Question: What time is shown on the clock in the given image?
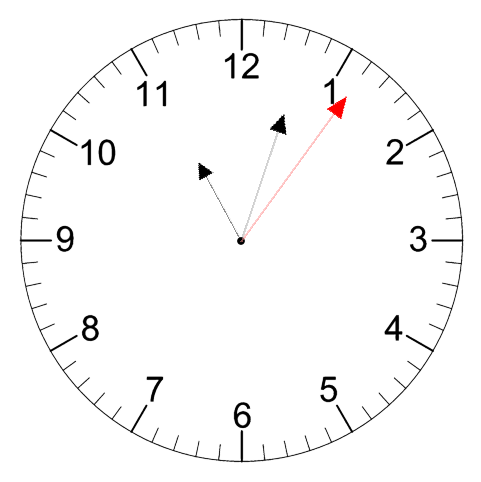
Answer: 11:03:06